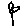
Label: flower